Question: Count the number of objects in the diagram.
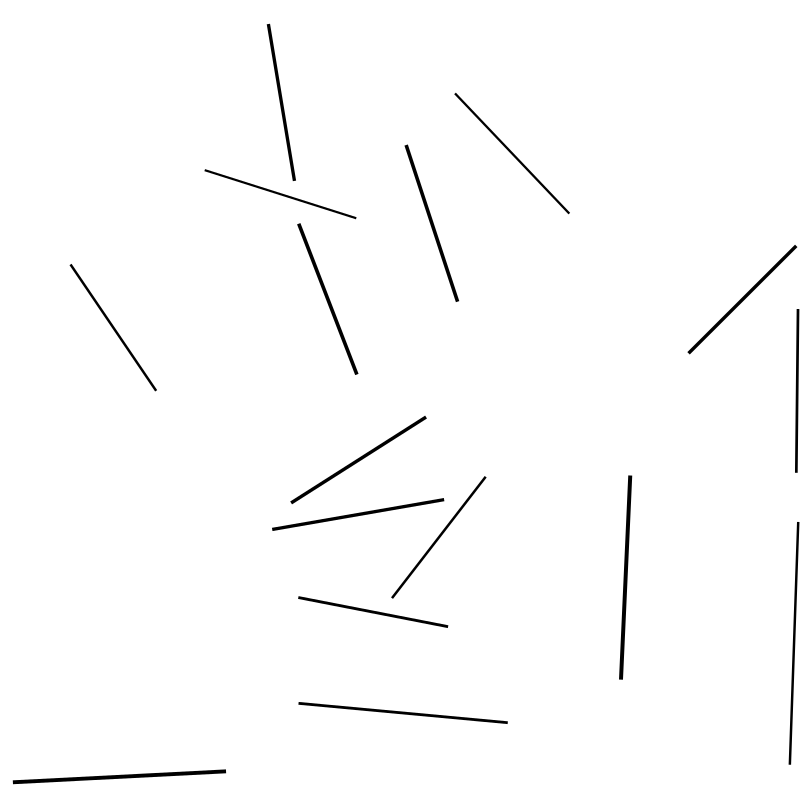
Answer: 16